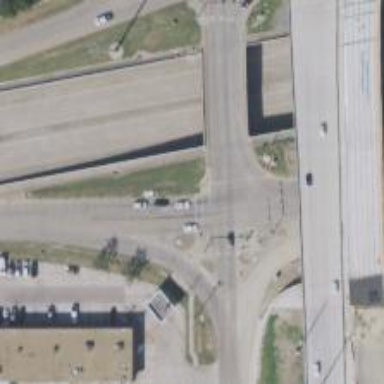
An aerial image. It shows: There is secondary road bridge with frontage road.